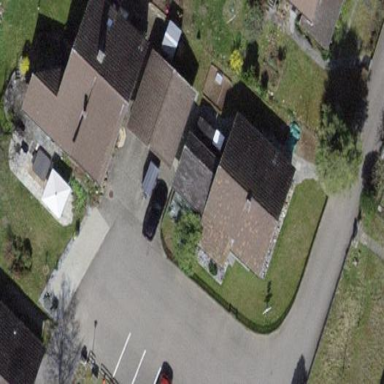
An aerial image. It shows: Garage building.